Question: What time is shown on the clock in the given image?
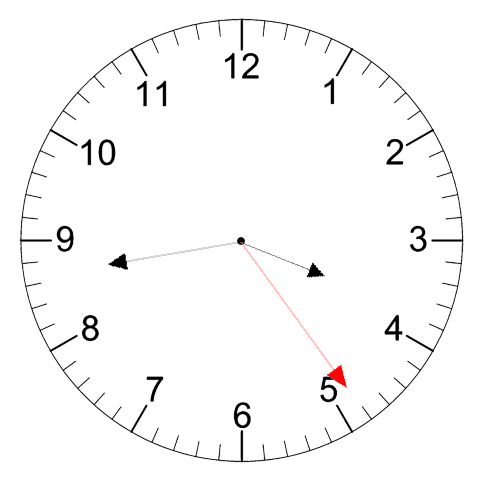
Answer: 03:43:24